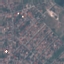
Land use / land cover: Residential